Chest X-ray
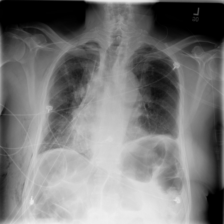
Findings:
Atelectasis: negative
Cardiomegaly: negative
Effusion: negative
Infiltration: positive
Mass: negative
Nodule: negative
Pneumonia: negative
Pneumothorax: negative
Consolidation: negative
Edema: negative
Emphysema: negative
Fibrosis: negative
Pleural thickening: negative
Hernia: negative